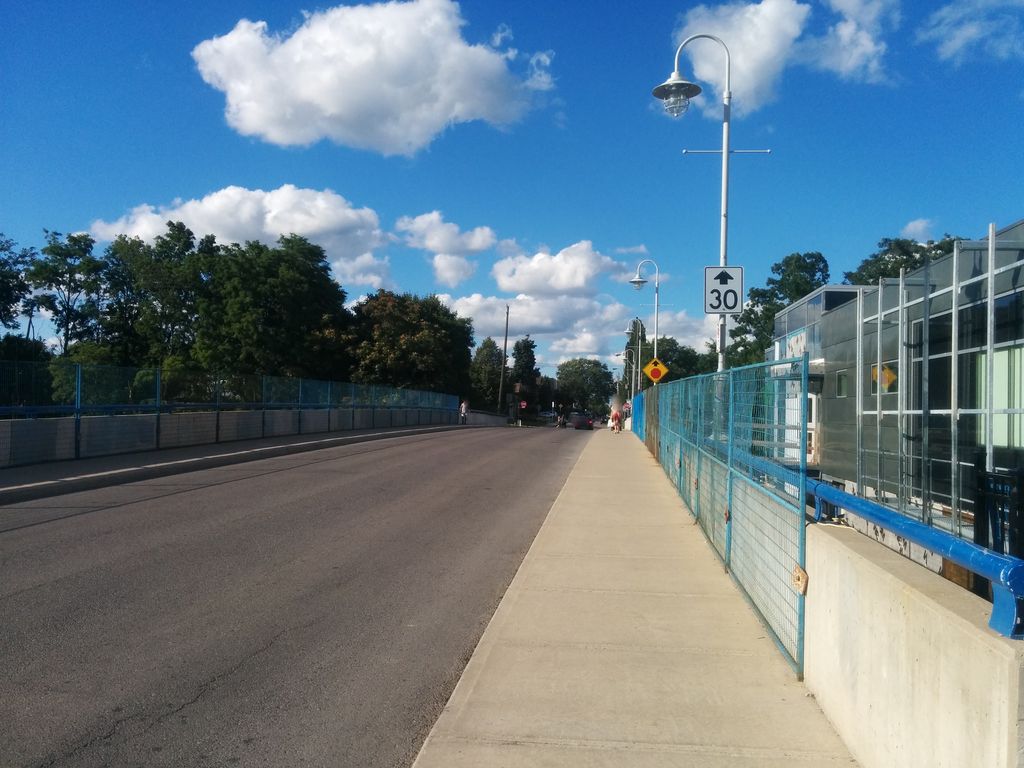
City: hamilton